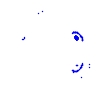
Particle: electron